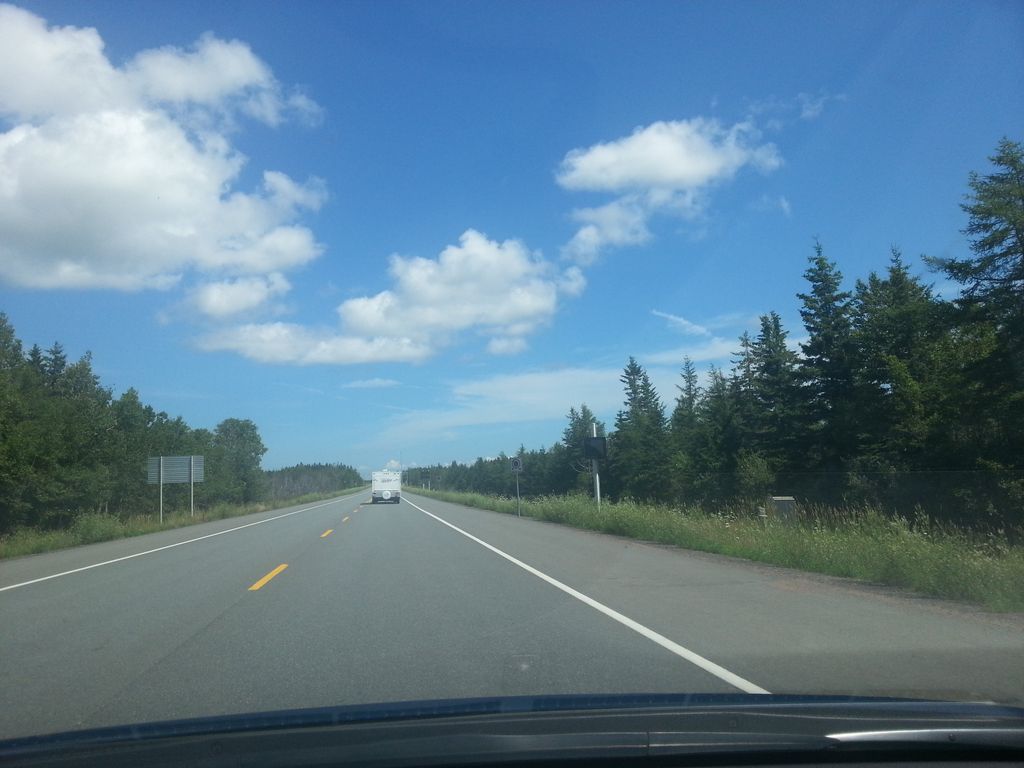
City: charlottetown